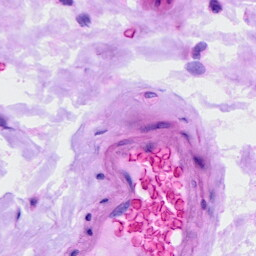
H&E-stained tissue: Ovarian